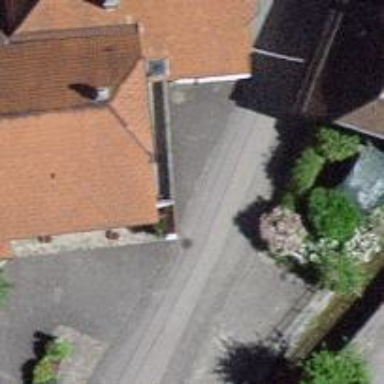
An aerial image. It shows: Unclassified road with asphalt surface.